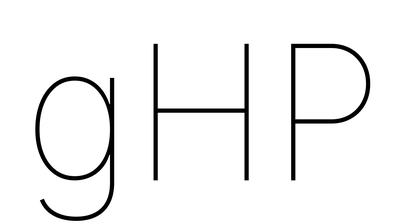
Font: Inter_Thin